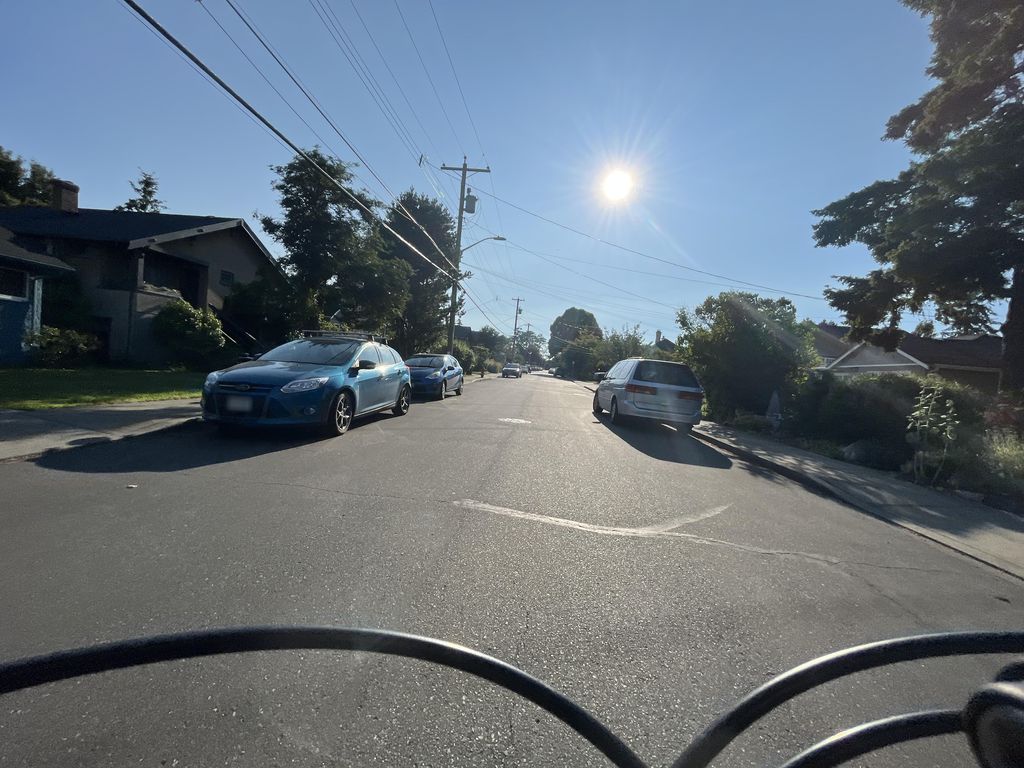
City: victoria